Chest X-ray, PA view. Patient: 29 years old, sex M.
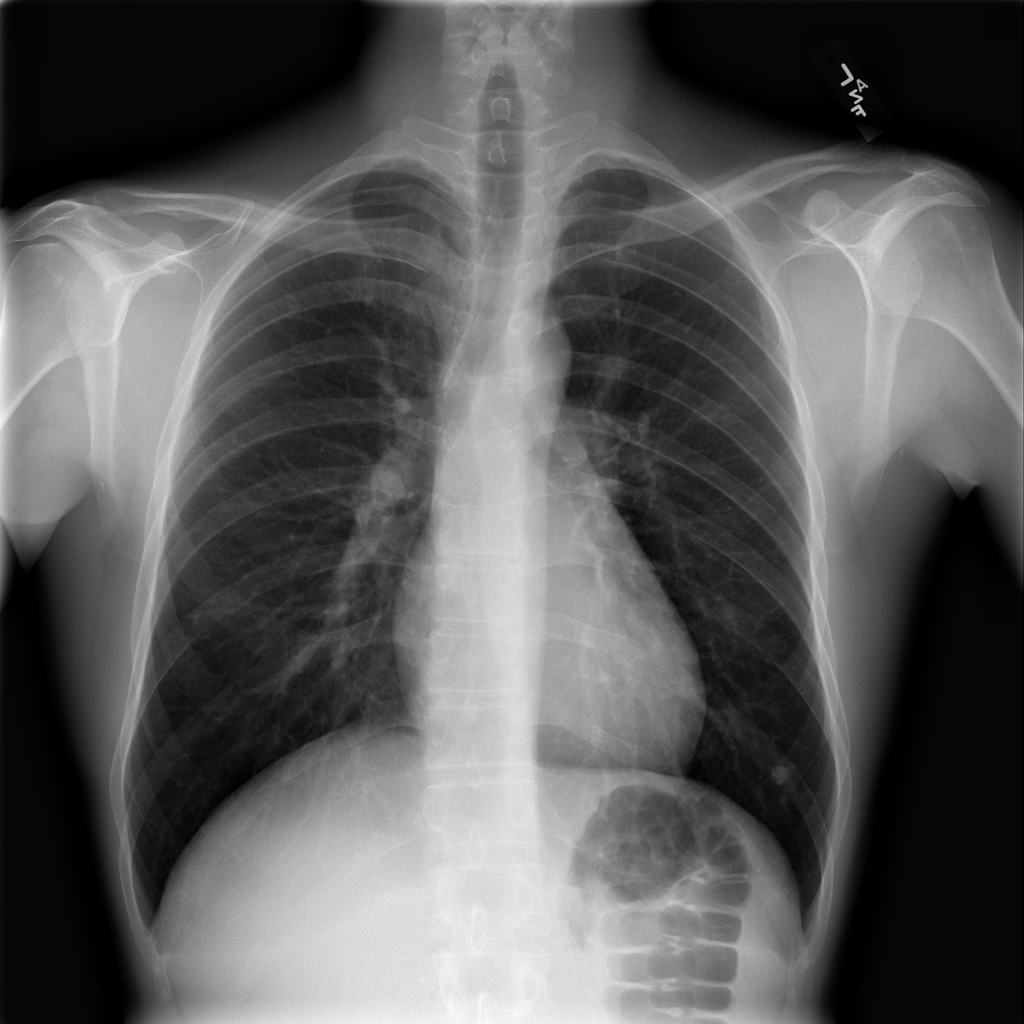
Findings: Nodule